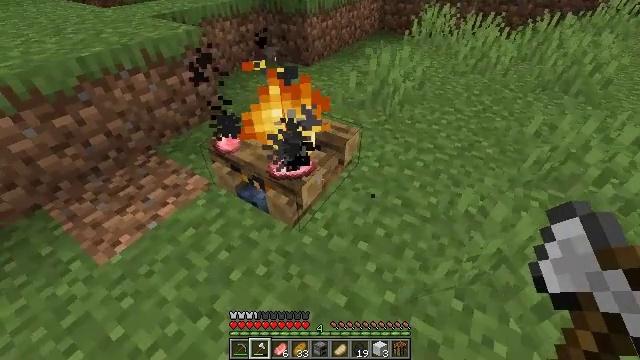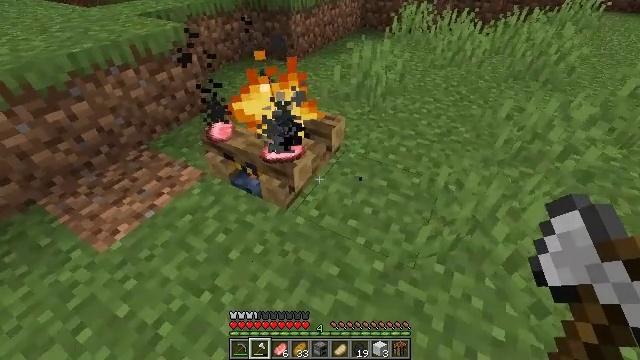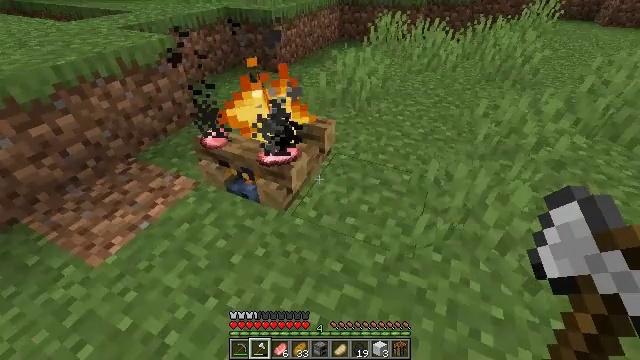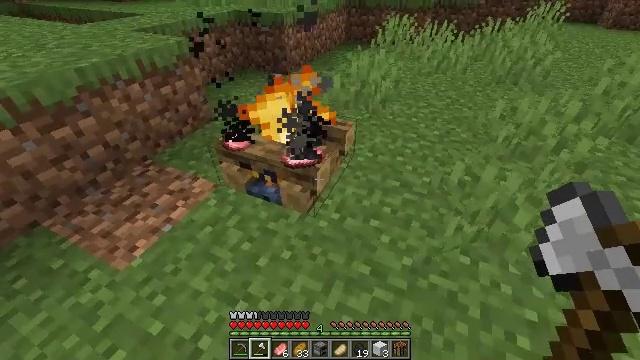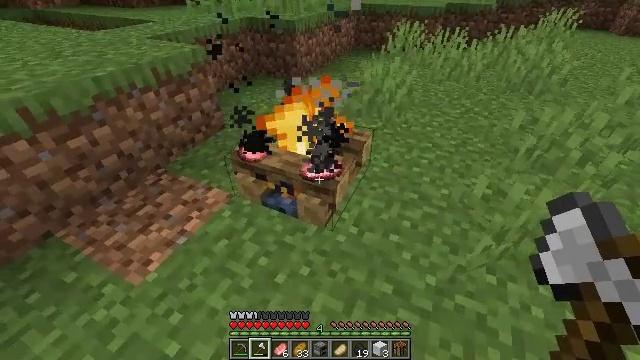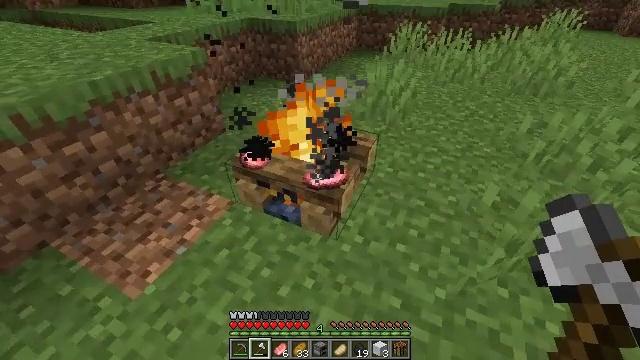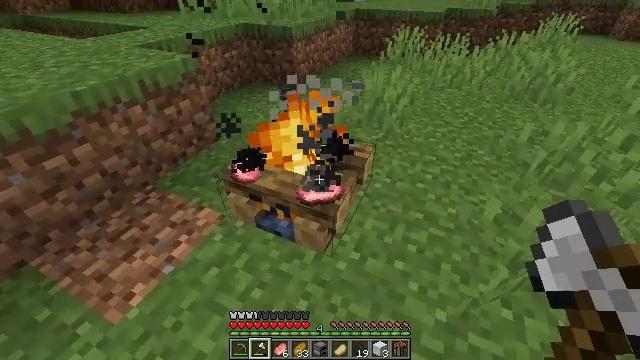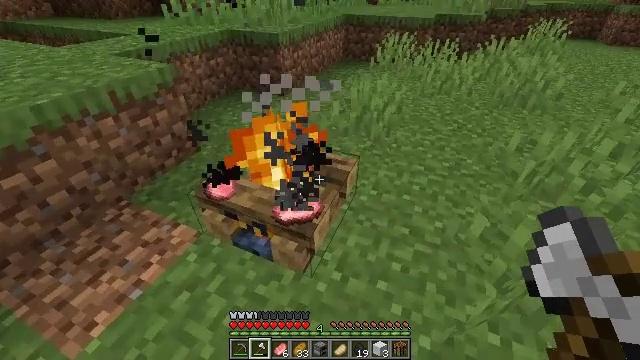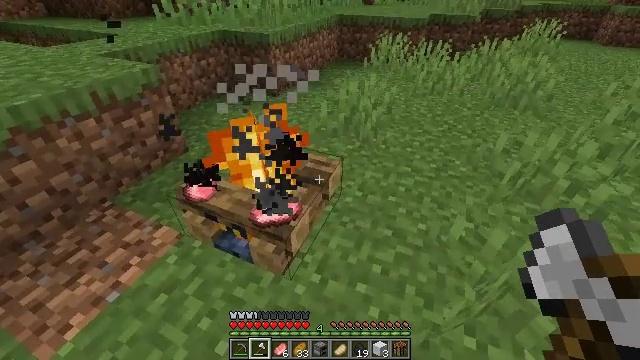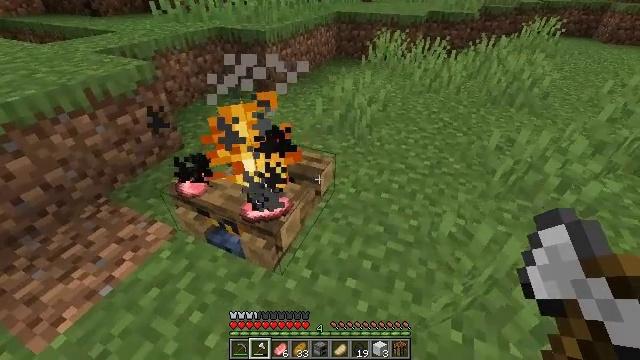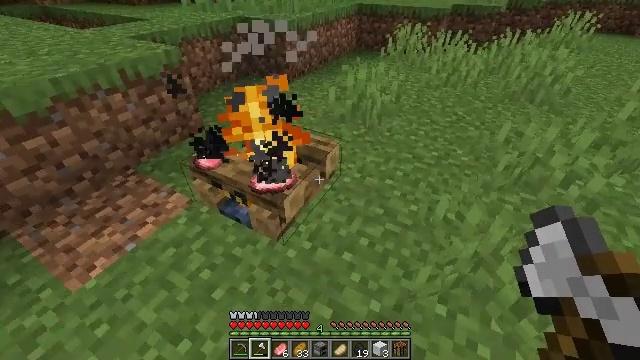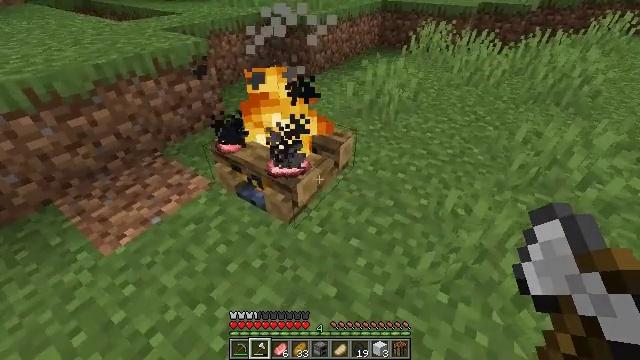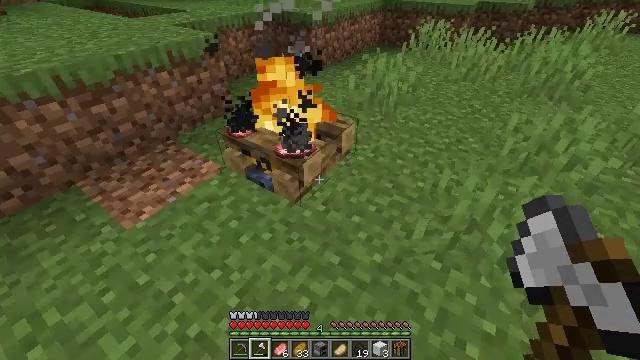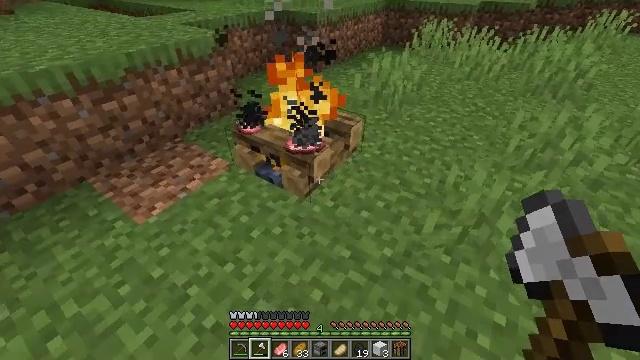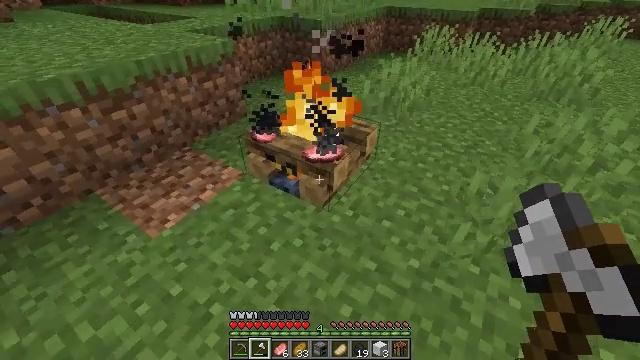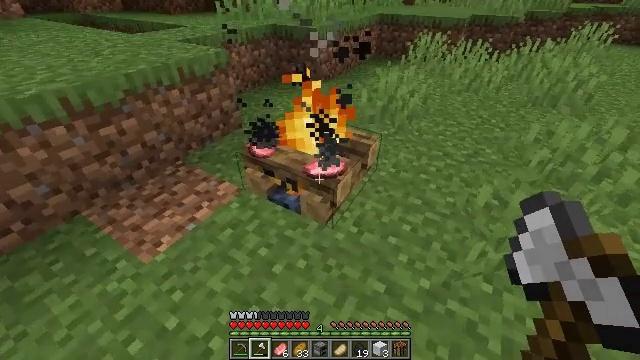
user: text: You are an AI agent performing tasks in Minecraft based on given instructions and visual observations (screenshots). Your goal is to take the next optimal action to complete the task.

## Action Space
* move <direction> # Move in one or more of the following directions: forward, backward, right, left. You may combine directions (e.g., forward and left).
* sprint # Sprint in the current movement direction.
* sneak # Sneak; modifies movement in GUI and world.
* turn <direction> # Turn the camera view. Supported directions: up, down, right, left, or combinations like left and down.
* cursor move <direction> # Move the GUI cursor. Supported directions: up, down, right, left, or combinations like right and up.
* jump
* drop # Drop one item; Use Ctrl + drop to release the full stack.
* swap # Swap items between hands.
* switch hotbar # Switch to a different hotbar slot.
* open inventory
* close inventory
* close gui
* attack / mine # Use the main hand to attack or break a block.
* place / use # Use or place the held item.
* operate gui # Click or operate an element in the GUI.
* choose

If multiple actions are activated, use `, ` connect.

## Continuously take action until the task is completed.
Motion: motion action
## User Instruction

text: Break the campfire to put it in your inventory.
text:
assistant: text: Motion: move left, turn right
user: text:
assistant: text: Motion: move left, turn right and up
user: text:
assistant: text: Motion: move forward and move left
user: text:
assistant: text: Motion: move forward and move left
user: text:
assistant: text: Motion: move forward and move right
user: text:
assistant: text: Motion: move forward and move right
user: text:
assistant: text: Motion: move right, turn right
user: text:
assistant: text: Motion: move back and move right
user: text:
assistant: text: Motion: move back and move right
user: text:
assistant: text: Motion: move back and move right, turn left and down
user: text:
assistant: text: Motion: move back and move right, turn left
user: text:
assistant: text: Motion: move left
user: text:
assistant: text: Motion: move forward and move left
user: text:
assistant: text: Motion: move forward and move left, turn right and up
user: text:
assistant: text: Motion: move forward, turn right and up
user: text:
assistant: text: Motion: move forward and move right
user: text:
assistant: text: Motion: move right
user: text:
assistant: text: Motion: move back and move right
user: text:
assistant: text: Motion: move back and move right
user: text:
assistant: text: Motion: move back and move right
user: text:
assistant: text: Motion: move back and move left
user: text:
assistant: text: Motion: move left
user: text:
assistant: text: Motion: move forward and move left
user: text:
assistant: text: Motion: move forward and move left
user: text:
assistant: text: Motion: move forward and move left
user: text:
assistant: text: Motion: move forward and move left
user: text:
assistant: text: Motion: move forward and move right
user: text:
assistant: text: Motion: move right
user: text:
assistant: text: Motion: move back and move right
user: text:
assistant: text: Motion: move back and move right